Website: bh-photo
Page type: receipt
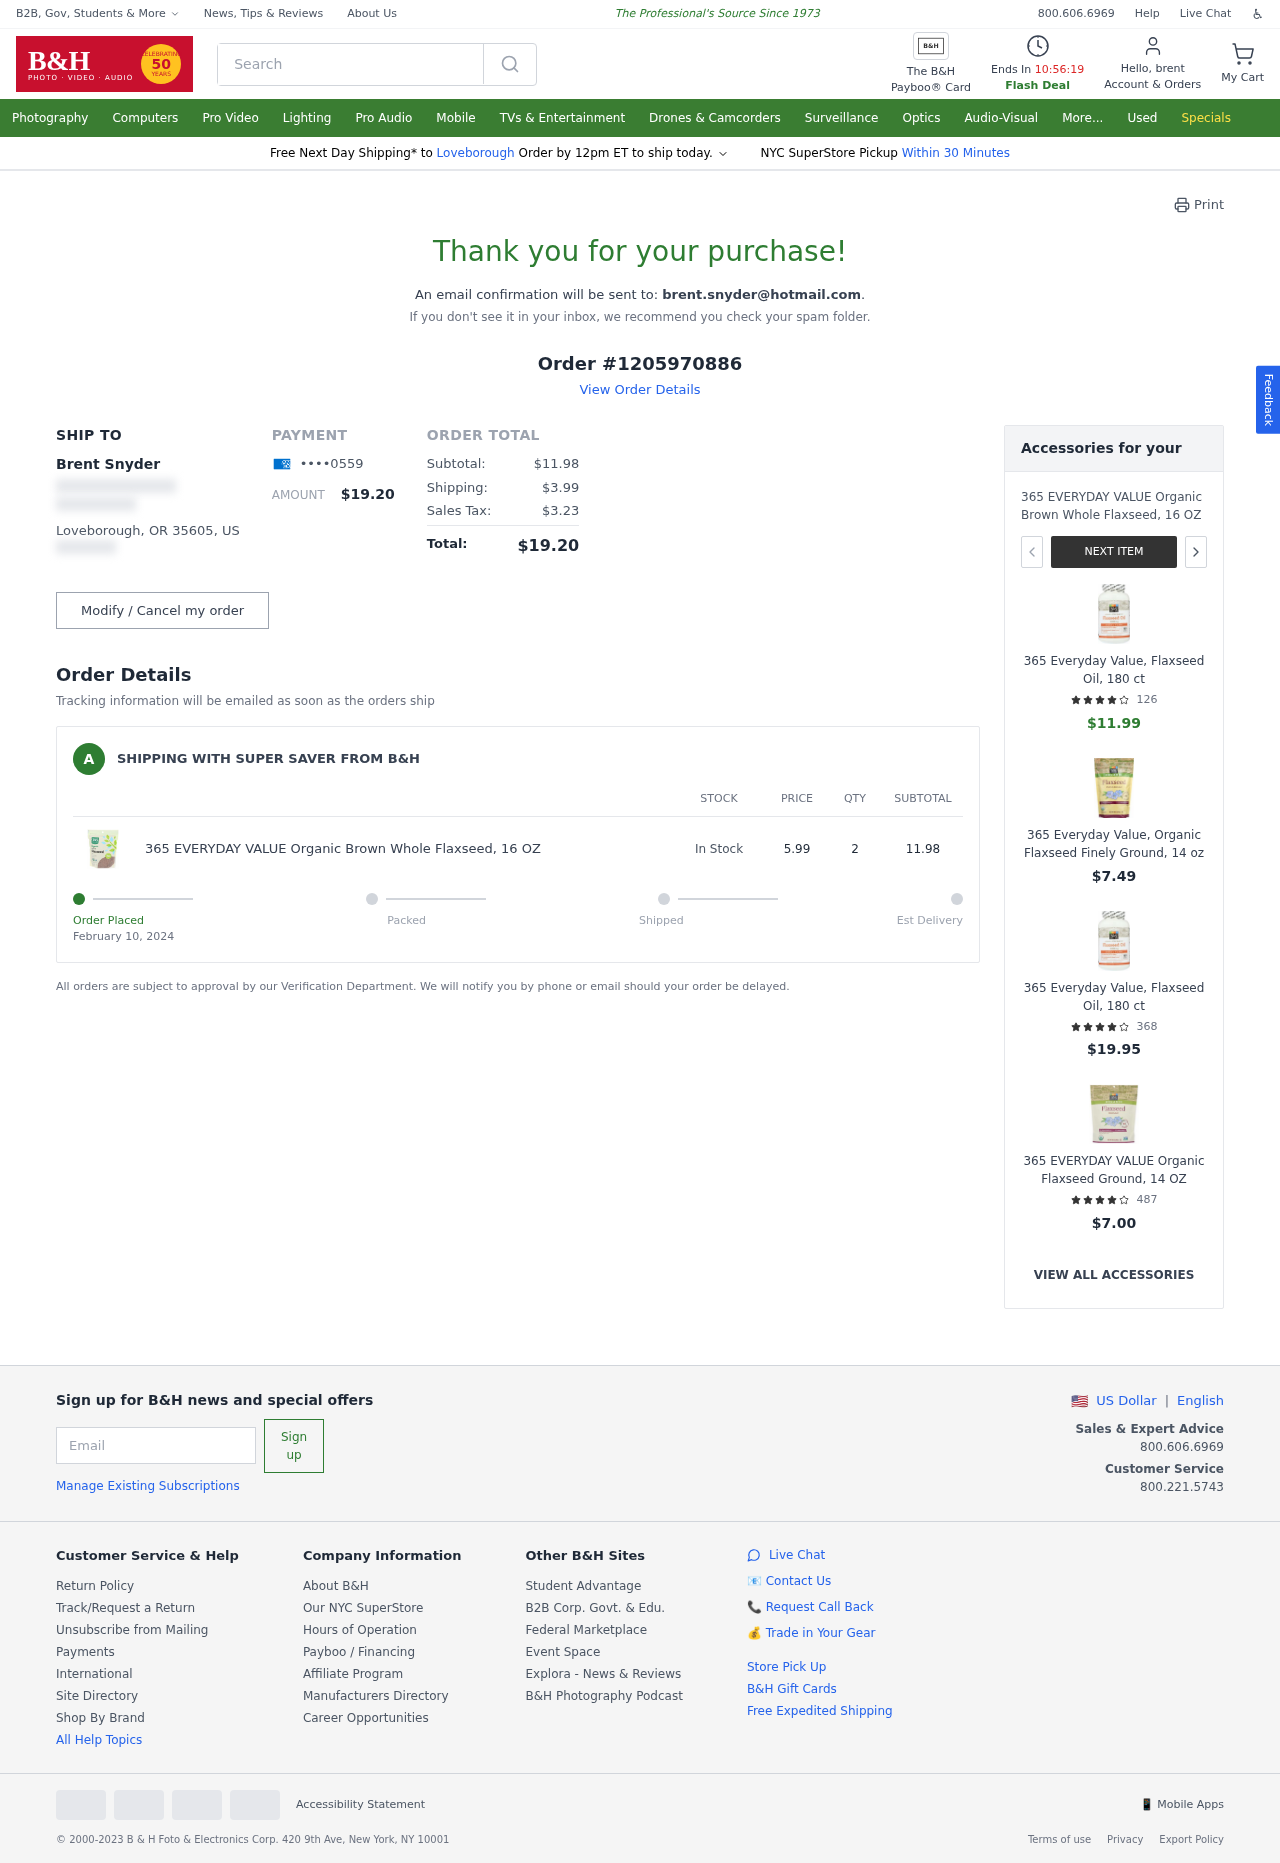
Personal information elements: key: PII_CARD_LAST4
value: ••••0559
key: PII_CITY
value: Loveborough
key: PII_EMAIL
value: brent.snyder@hotmail.com
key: PII_FIRSTNAME
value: brent
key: PII_FULLNAME
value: Brent Snyder
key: PII_CITY_STATE_ZIP
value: Loveborough, OR 35605
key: PII_COUNTRY_CODE
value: US
Product elements: key: PRODUCT1_NAME
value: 365 EVERYDAY VALUE Organic Brown Whole Flaxseed, 16 OZ
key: PRODUCT1_PRICE
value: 5.99
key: PRODUCT1_QUANTITY
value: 2
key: PRODUCT2_NAME
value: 365 Everyday Value, Flaxseed Oil, 180 ct
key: PRODUCT2_NUM_RATINGS
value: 126
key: PRODUCT2_PRICE
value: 11.99
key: PRODUCT2_RATING
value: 4.2
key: PRODUCT3_NAME
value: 365 Everyday Value, Organic Flaxseed Finely Ground, 14 oz
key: PRODUCT3_PRICE
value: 7.49
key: PRODUCT4_NAME
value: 365 Everyday Value, Flaxseed Oil, 180 ct
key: PRODUCT4_NUM_RATINGS
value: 368
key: PRODUCT4_PRICE
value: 19.95
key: PRODUCT4_RATING
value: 4.1
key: PRODUCT5_NAME
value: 365 EVERYDAY VALUE Organic Flaxseed Ground, 14 OZ
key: PRODUCT5_NUM_RATINGS
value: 487
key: PRODUCT5_PRICE
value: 7
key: PRODUCT5_RATING
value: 4.2
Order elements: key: ORDER_ID
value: Order #1205970886
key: ORDER_TOTAL
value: $19.20
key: ORDER_SUBTOTAL
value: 11.98
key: ORDER_SUBTOTAL
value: $11.98
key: ORDER_SHIPPING_COST
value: $3.99
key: ORDER_TAX
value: $3.23
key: ORDER_DATE
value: February 10, 2024
Search elements: key: HEADER_SEARCH
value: Search